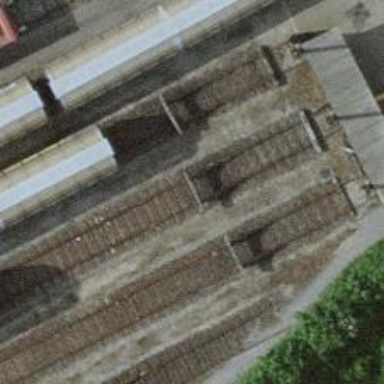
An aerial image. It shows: Railway buffer stop.